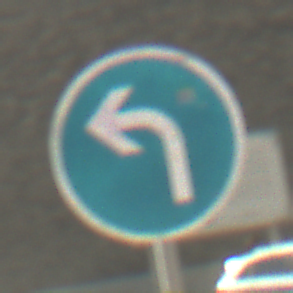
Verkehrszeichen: VorgeschriebeneFahrtrichtungLinks
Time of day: MorningAfternoon
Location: Outdoor (Suburban)
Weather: Clear
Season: NotSpecified
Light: Natural